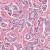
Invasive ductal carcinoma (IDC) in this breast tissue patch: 1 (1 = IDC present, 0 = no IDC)